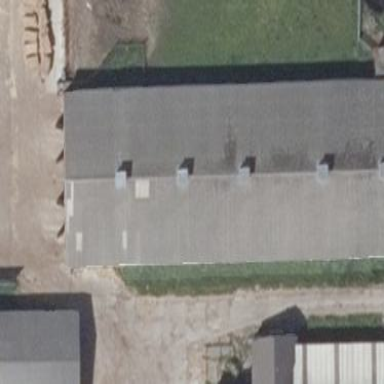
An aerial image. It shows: Gabled farm auxiliary building with grey roof. The roof is oriented along the structure.